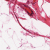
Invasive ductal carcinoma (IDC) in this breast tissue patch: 0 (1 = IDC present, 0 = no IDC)